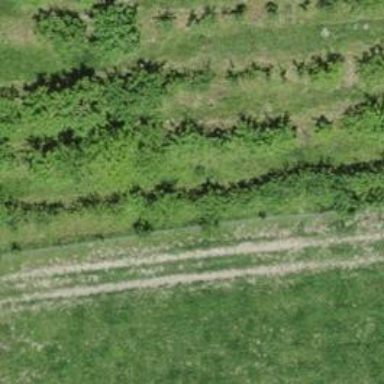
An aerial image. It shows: Row of broadleaved trees.